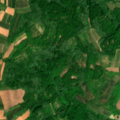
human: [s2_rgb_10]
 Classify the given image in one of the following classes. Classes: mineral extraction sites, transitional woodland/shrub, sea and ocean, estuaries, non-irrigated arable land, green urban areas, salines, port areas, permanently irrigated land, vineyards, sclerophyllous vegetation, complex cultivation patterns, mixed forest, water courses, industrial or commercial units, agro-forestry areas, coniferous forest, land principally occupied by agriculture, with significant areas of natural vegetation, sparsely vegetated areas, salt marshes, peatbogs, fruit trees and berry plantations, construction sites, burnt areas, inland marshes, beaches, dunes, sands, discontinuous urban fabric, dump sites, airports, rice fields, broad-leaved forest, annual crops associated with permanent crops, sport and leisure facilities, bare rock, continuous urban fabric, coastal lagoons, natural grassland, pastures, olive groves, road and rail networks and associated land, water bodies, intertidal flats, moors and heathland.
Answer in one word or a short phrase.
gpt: non-irrigated arable land, land principally occupied by agriculture, with significant areas of natural vegetation, broad-leaved forest, transitional woodland/shrub